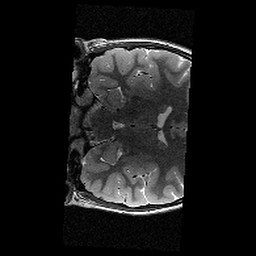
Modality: T2w
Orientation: coronal
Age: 11
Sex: female
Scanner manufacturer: siemens
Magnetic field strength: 3 T
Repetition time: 9.23 s
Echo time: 0.067 s